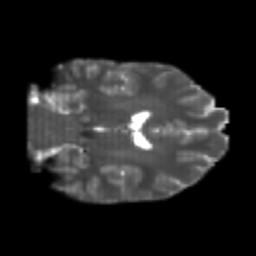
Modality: T2w
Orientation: coronal
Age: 21
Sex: male
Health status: healthy
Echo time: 0.074 s